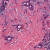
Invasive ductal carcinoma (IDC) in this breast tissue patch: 1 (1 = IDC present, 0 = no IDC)